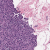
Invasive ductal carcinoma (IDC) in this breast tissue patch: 0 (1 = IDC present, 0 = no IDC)